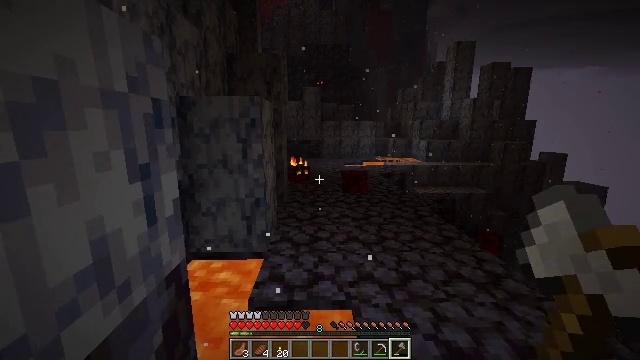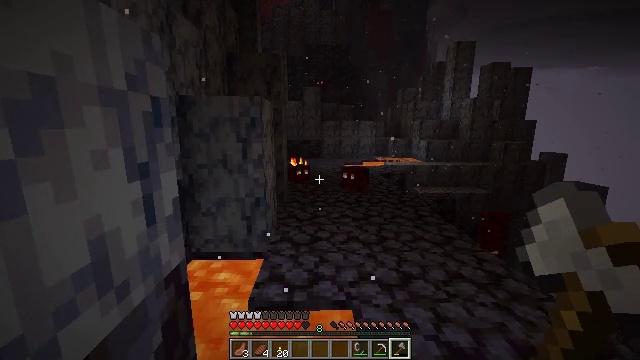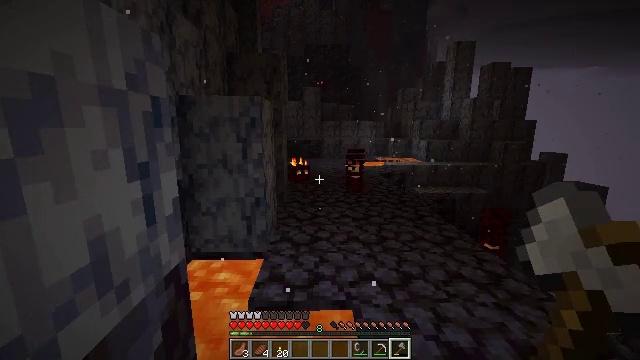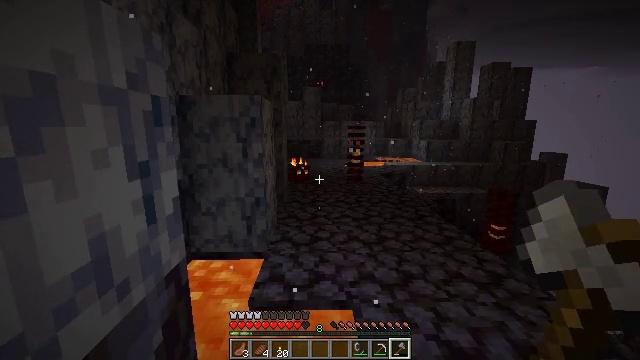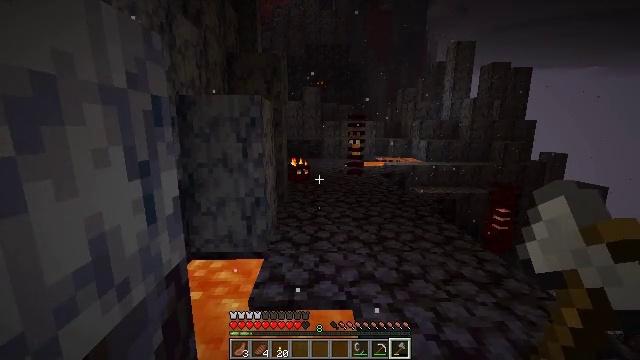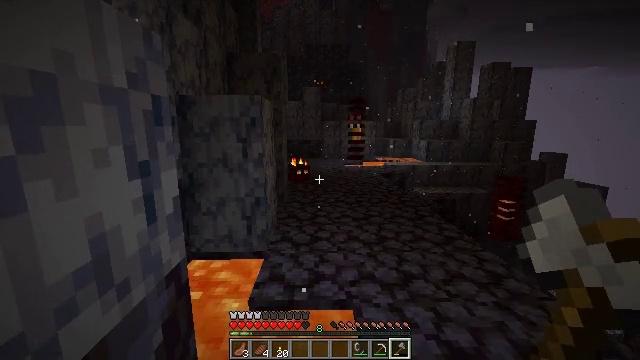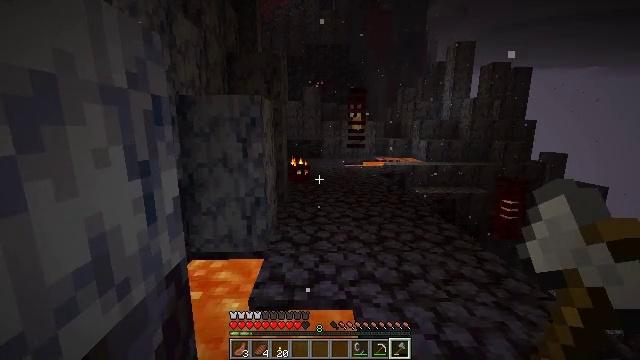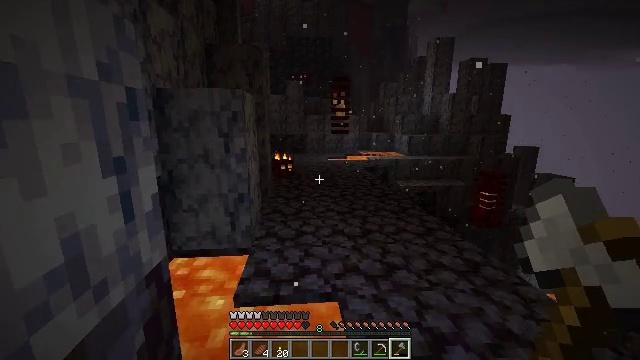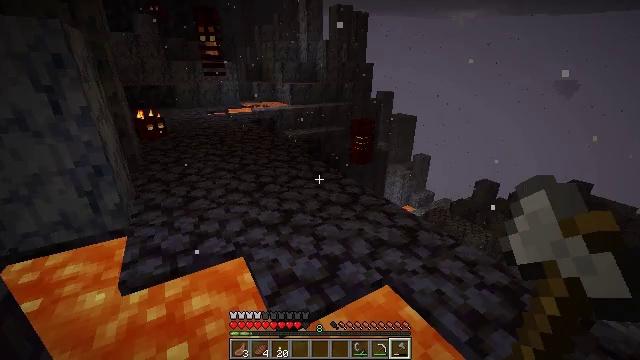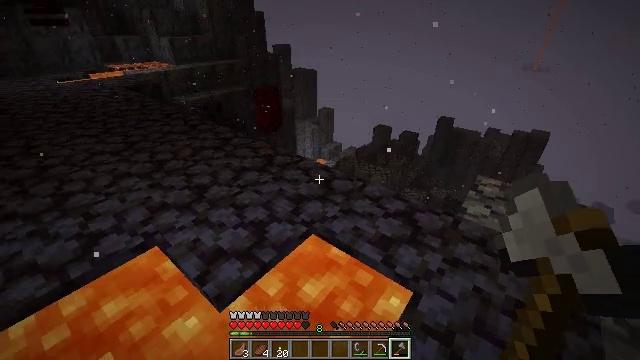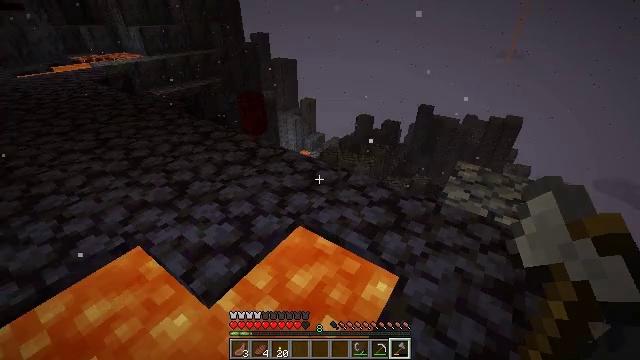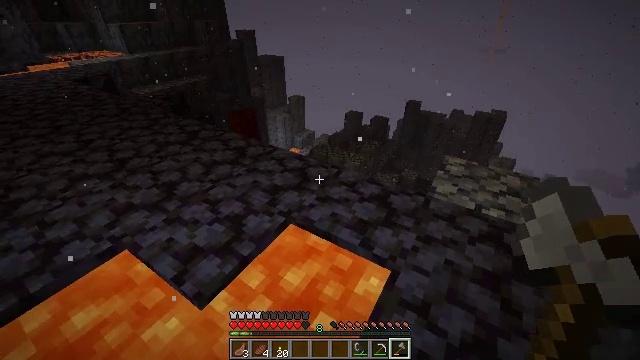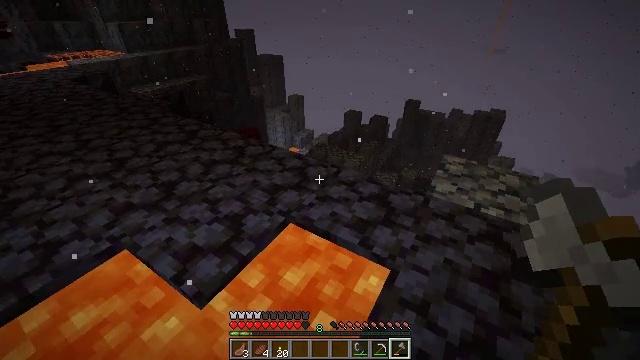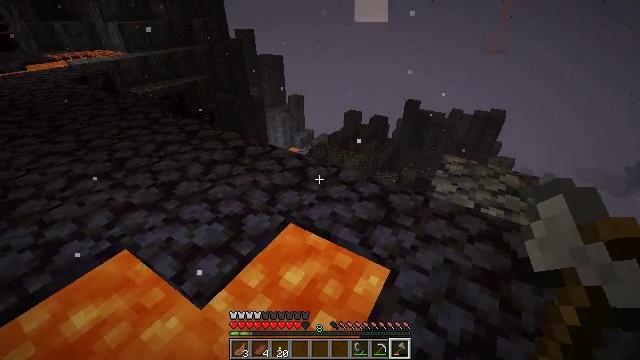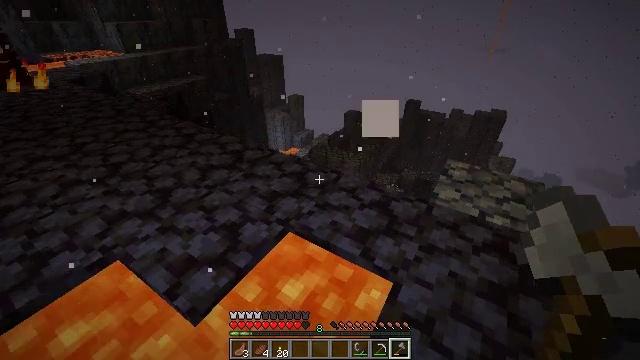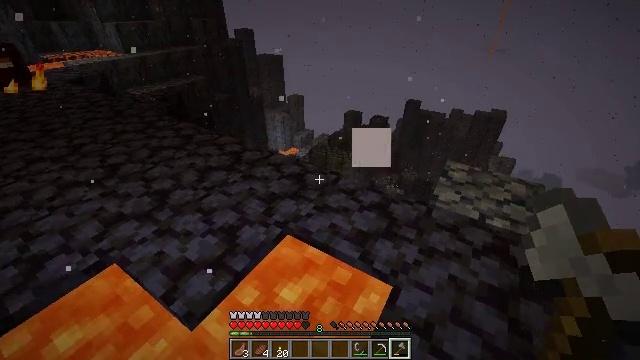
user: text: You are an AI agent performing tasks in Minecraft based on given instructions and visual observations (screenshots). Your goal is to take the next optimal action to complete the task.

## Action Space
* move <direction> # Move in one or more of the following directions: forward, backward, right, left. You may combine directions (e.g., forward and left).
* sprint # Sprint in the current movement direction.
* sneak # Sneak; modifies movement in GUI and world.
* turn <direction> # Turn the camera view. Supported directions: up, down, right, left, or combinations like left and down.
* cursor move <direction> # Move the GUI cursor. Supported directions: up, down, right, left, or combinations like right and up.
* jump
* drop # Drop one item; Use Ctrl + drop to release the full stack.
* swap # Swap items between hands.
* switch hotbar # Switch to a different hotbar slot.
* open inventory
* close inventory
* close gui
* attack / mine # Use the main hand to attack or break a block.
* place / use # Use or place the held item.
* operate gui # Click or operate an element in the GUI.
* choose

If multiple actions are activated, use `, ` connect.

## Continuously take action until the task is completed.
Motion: motion action
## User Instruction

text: Defeat a magma cube.
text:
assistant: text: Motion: no_op
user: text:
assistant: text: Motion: no_op
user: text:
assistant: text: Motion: no_op
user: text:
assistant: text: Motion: no_op
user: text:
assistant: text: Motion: no_op
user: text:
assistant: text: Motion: no_op
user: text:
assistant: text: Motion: turn right and down
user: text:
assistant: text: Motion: turn right and down
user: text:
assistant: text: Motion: turn right and down
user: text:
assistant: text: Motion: turn right and down
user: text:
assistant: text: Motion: turn right
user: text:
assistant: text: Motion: no_op
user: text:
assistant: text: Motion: no_op
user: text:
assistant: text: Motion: move forward
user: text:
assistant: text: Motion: move forward and move right
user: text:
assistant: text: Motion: move forward and move right
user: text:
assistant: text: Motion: move forward and move right
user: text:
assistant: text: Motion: move forward and move right
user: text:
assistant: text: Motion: move forward and move right, turn left
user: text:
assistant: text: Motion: move forward and move right
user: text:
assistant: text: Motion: move forward and move right, turn left
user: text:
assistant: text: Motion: no_op
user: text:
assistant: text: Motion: turn left
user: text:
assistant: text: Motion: no_op
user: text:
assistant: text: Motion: no_op
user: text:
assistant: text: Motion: no_op
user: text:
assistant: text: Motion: turn left and up
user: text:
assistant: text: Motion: move forward, turn left and up
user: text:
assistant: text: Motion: move forward, turn left and up
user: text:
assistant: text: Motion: move forward, turn left and up